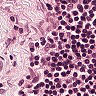
Metastatic tissue present: no